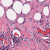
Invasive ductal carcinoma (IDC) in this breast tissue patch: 0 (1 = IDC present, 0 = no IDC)